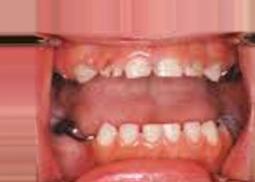
Condition: Caries